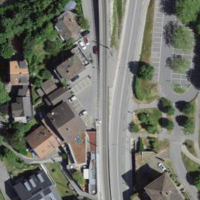
EUNIS habitat code: 55
Species observed at this site:
Sympetrum striolatum
Aegopodium podagraria
Ophrys apifera
Salvia pratensis